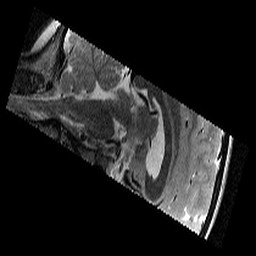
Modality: T2w
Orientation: sagittal
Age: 11
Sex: female
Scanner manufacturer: siemens
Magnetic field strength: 3 T
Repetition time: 9.23 s
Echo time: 0.067 s